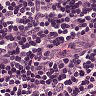
Metastatic tissue present: no